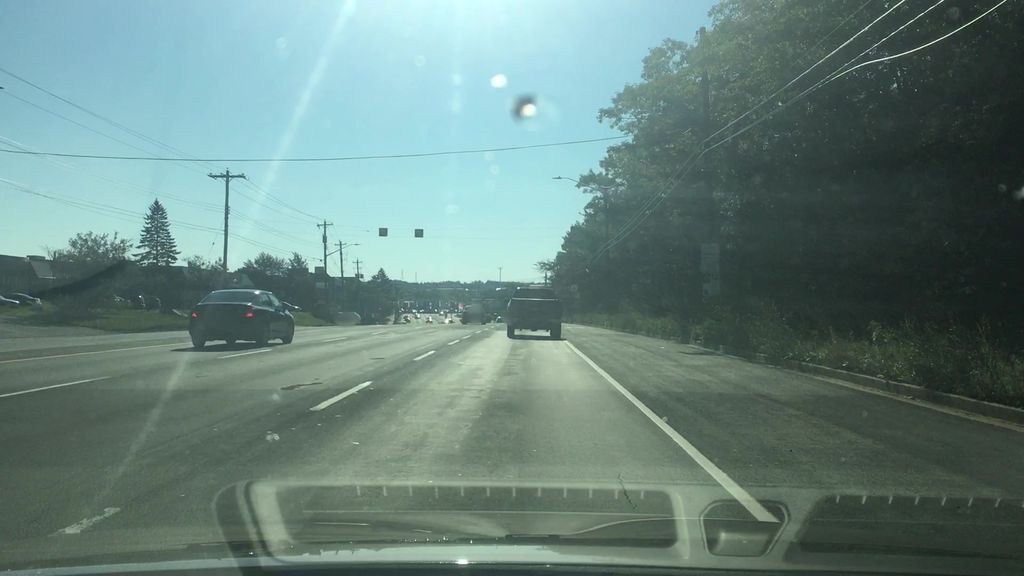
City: halifax